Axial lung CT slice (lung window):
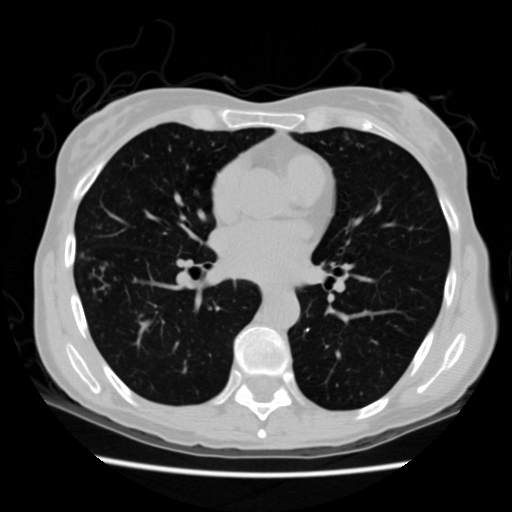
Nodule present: no